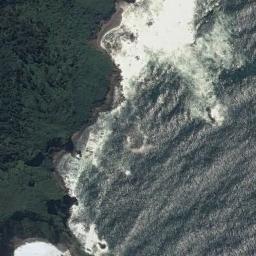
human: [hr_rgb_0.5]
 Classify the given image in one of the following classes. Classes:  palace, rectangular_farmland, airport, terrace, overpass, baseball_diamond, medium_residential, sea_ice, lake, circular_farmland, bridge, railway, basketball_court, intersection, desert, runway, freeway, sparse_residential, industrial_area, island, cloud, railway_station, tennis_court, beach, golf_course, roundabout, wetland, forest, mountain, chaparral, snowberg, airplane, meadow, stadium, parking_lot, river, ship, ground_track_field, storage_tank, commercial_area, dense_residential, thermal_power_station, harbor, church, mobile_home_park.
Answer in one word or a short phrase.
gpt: beach